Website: bh-photo
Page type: customer-info-address
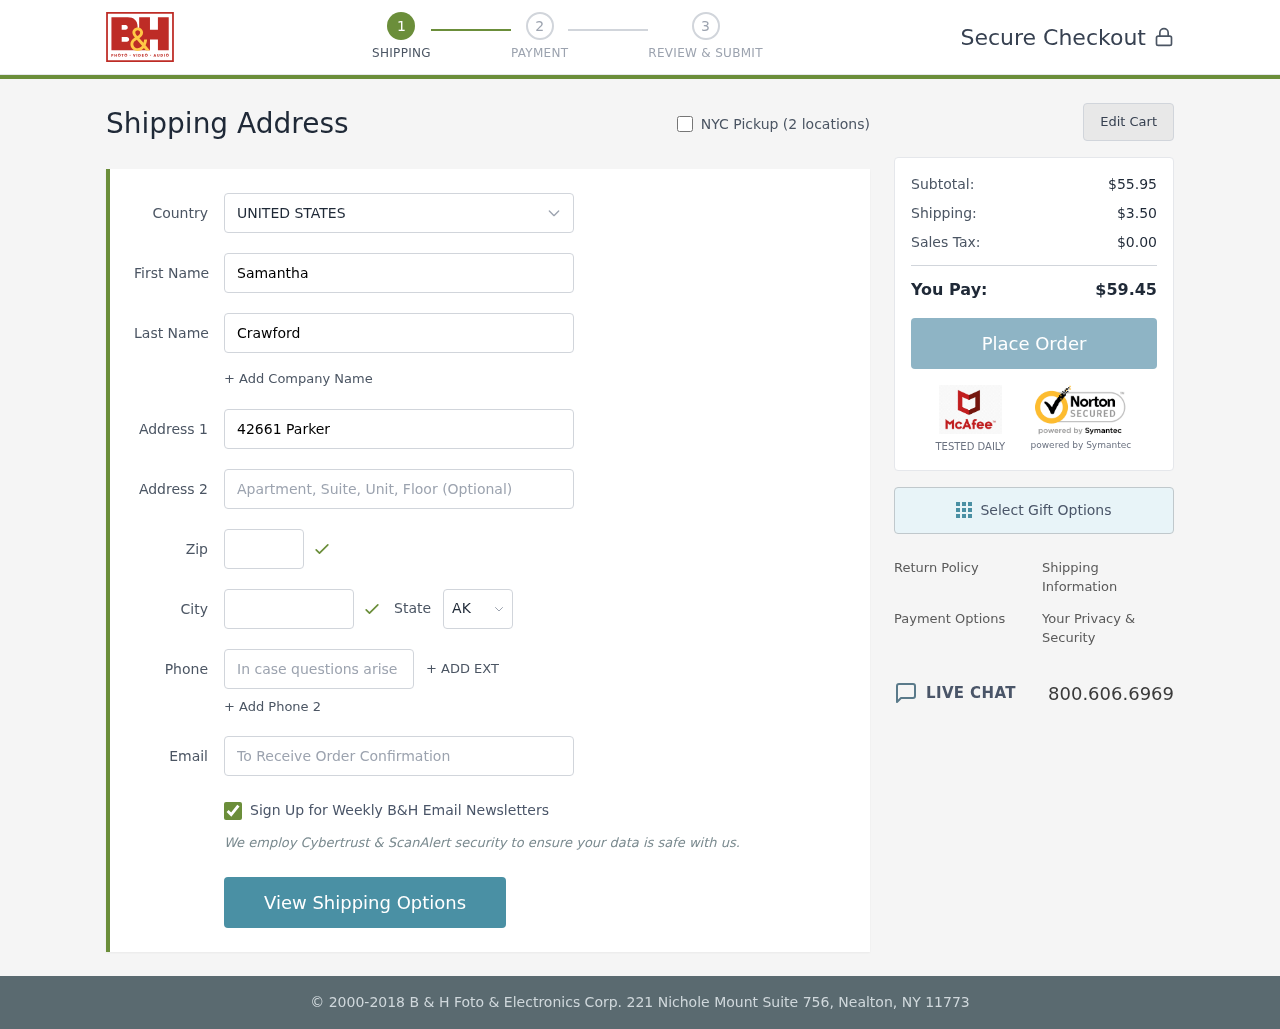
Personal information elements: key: PII_CITY
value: Danafort
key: PII_COUNTRY
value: United States
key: PII_EMAIL
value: samantha_crawford@gmail.com
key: PII_FIRSTNAME
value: Samantha
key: PII_LASTNAME
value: Crawford
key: PII_PHONE
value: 6038407886
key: PII_POSTCODE
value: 58533
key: PII_STATE_ABBR
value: AK
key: PII_STREET
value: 42661 Parker Ports
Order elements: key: ORDER_SUBTOTAL
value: $55.95
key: ORDER_SHIPPING_COST
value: $3.50
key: ORDER_TAX
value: $0.00
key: ORDER_TOTAL
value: $59.45